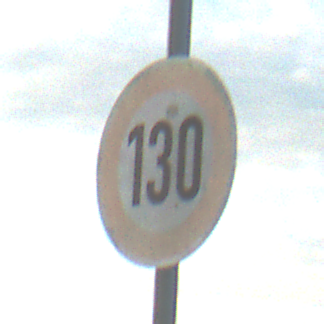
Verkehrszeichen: Geschwindigkeit130
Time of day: SunriseSunset
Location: Outdoor (RoadRail)
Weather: PartlyCloudy
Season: NotSpecified
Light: Natural